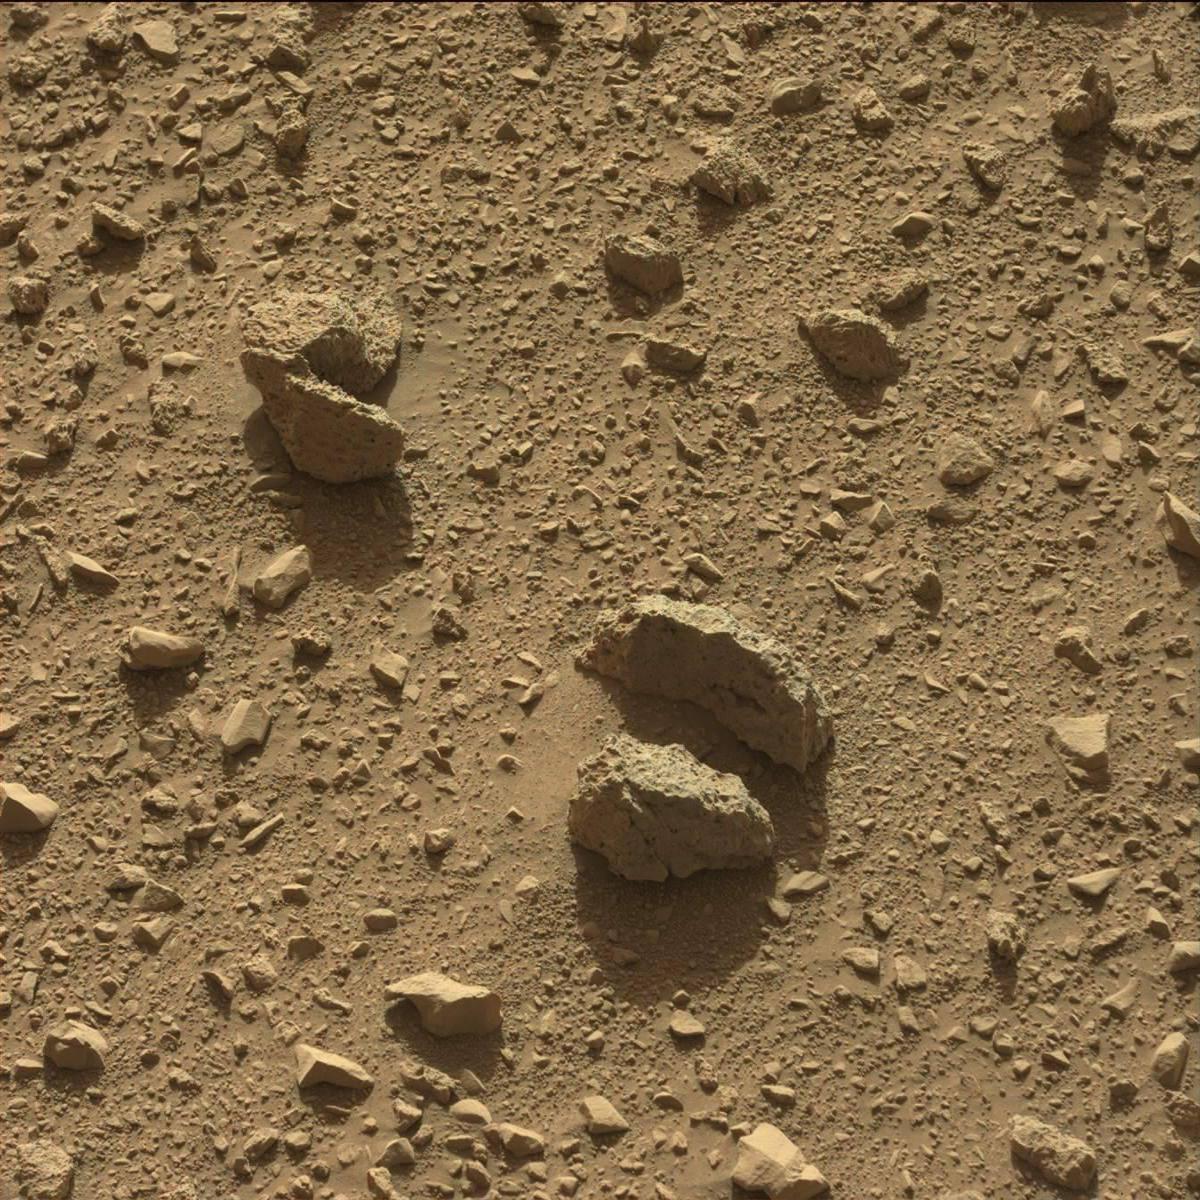
Terrain classes present: Bedrock, Rock, Sand / Soil